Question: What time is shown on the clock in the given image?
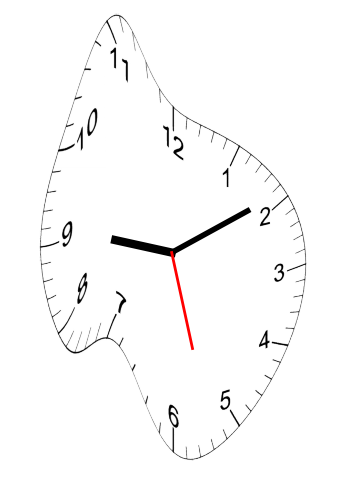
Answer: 09:09:27